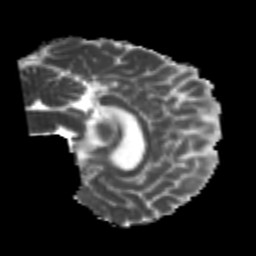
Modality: MD
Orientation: sagittal
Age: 24
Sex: male
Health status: healthy
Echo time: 0.074 s